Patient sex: M
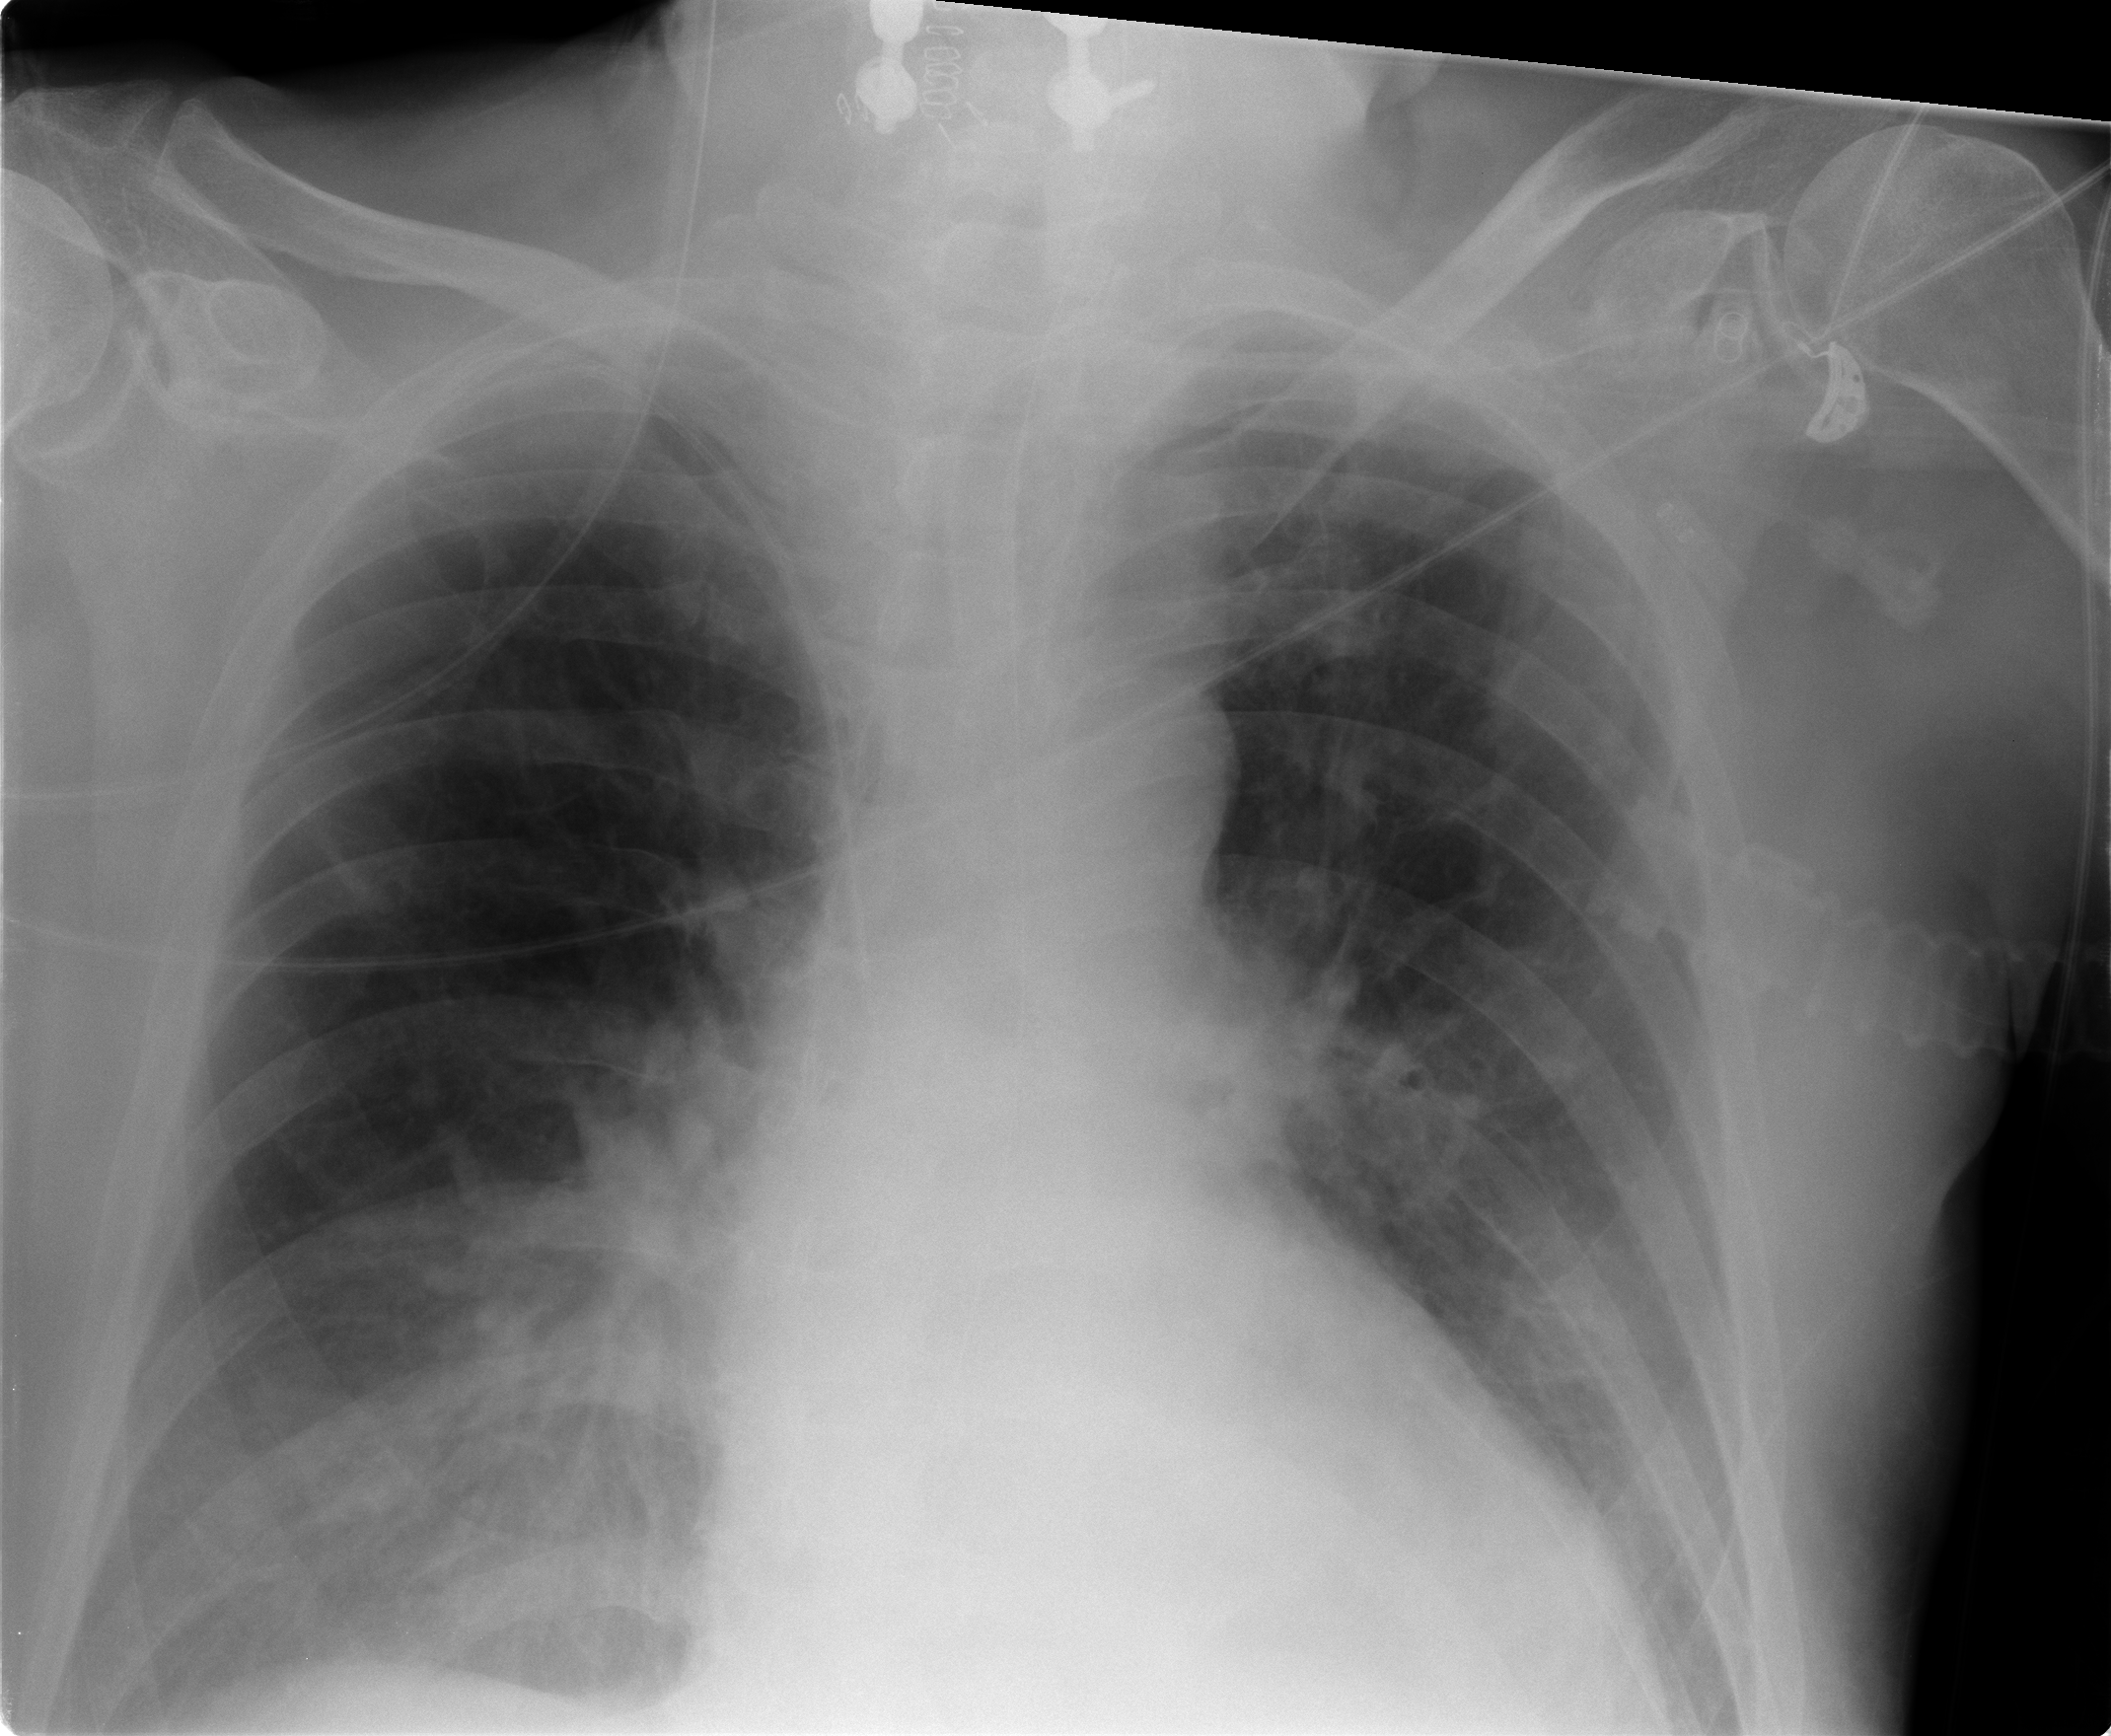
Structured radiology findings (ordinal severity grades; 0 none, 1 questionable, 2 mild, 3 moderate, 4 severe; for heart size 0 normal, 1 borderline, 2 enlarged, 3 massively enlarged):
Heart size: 2
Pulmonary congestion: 0
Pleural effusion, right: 2
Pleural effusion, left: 0
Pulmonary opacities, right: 1
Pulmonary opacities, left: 0
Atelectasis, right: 0
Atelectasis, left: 0